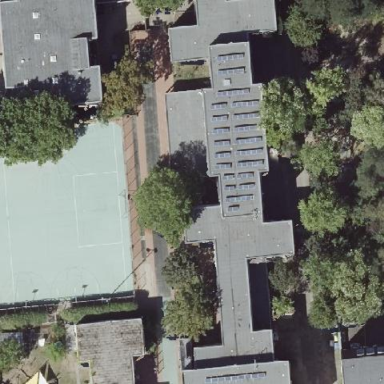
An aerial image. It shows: School.